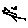
Label: star